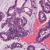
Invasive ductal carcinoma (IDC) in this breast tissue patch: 1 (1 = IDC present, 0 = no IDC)